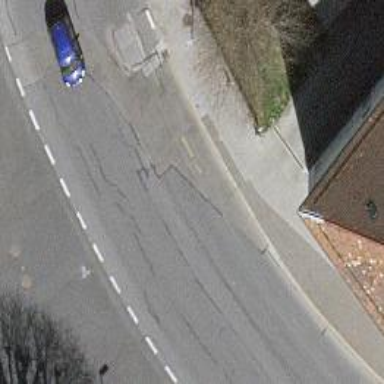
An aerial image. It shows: Residential road with asphalt surface and sidewalks.